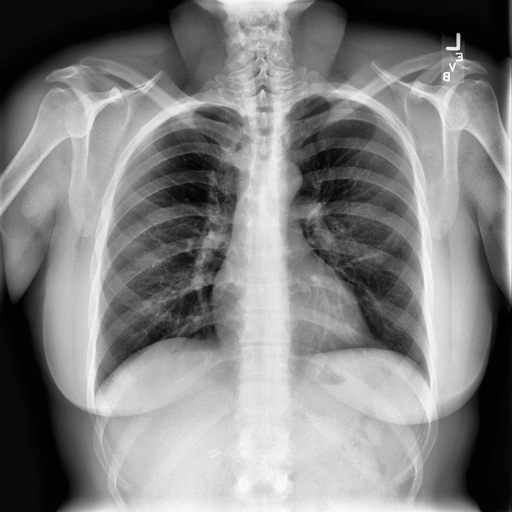
Finding: NORMAL